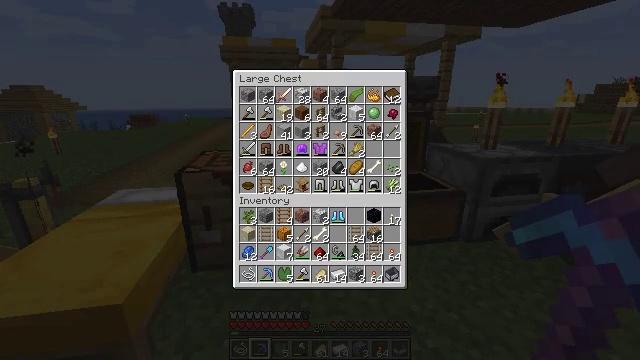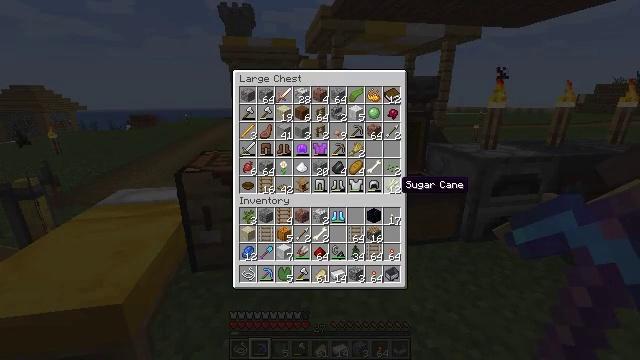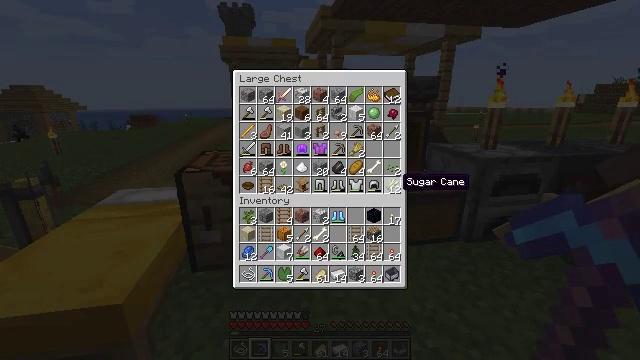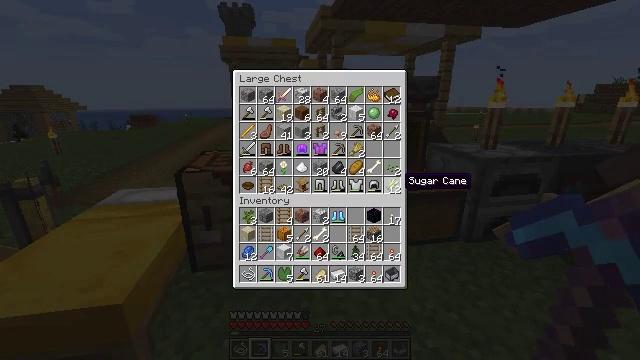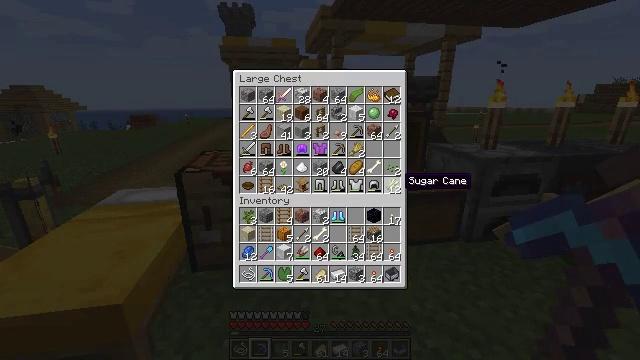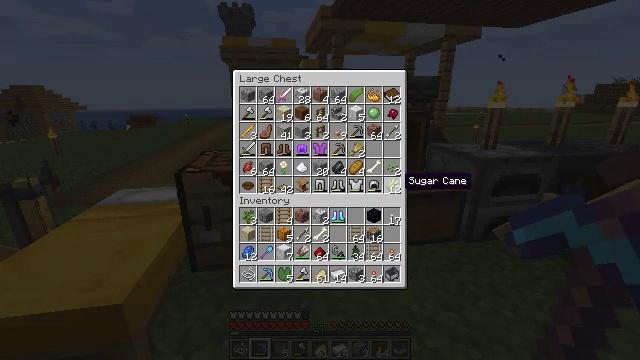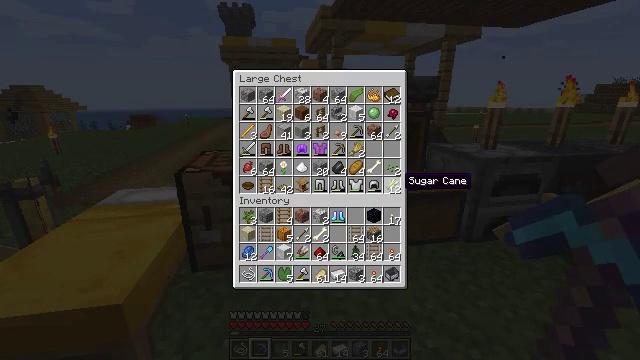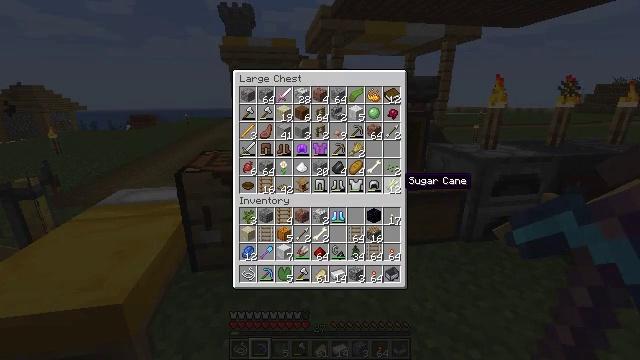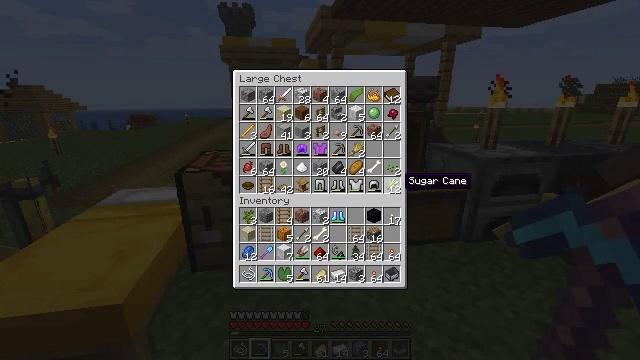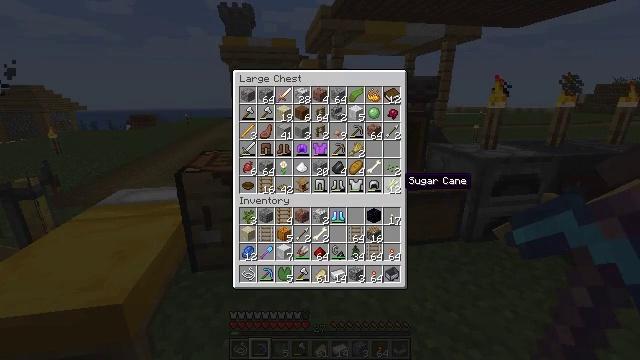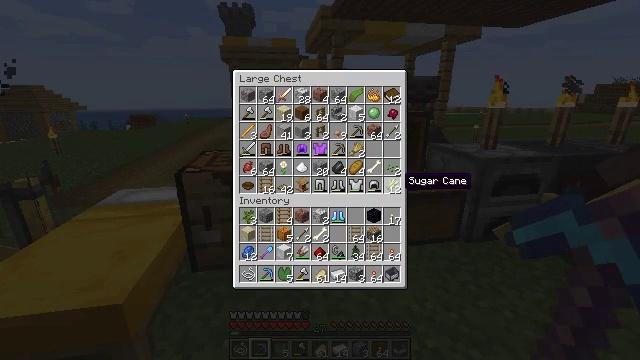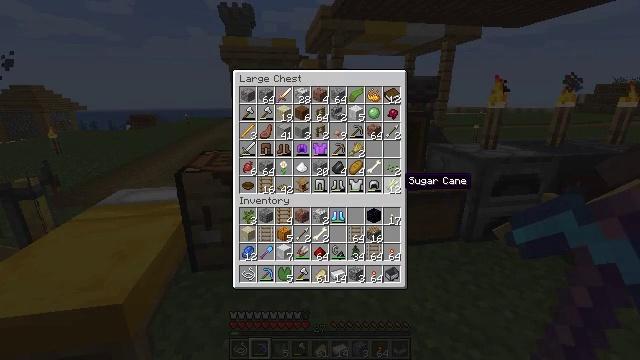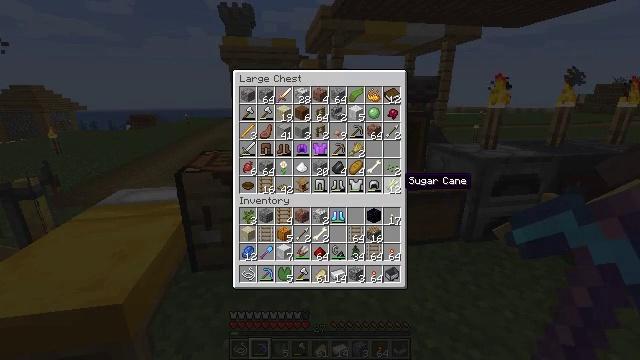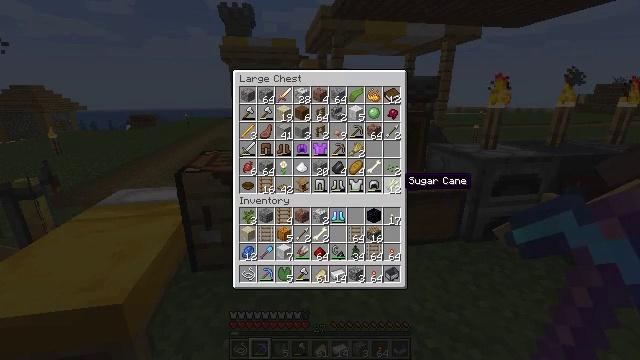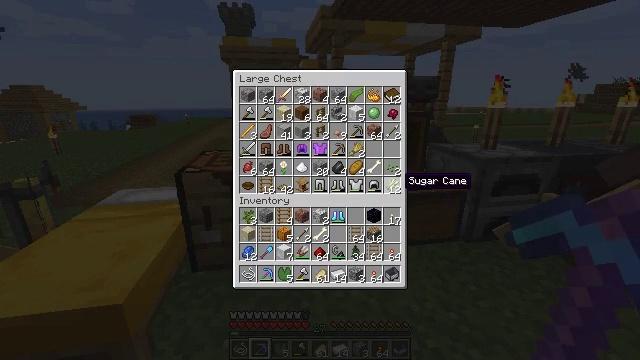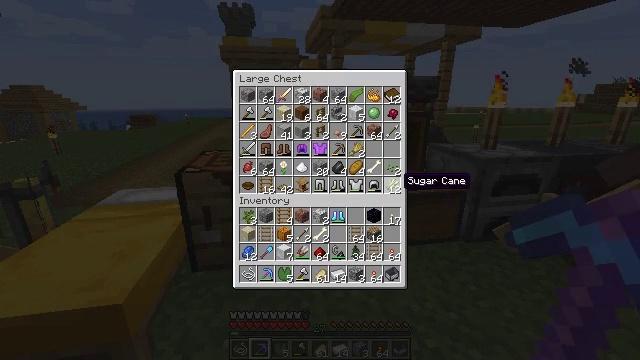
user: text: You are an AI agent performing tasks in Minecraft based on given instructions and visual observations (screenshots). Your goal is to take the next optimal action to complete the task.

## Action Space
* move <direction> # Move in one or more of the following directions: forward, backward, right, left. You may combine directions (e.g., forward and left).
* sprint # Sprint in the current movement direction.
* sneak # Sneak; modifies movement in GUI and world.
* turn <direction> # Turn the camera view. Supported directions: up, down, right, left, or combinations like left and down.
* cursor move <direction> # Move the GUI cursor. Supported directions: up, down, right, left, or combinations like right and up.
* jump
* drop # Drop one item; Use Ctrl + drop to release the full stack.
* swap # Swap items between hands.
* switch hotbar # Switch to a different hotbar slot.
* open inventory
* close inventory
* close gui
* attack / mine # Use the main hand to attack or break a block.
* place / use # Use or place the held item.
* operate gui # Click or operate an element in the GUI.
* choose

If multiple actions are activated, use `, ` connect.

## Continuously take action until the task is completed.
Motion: motion action
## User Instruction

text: Get a repeater using the crafting table.
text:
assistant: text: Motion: no_op
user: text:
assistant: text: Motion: no_op
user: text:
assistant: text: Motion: no_op
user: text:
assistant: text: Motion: no_op
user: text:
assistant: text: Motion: no_op
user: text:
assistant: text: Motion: no_op
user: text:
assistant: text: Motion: no_op
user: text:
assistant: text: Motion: no_op
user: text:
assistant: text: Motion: no_op
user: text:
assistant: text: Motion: no_op
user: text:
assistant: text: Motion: no_op
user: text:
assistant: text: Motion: no_op
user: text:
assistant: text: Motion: no_op
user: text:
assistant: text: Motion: no_op
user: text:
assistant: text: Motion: no_op
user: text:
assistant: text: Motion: no_op
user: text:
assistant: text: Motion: no_op
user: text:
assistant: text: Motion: no_op
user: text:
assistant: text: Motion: no_op
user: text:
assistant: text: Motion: no_op
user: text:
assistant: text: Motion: no_op
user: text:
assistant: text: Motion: no_op
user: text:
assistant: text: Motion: no_op
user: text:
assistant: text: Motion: no_op
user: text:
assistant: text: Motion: no_op
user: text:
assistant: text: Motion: no_op
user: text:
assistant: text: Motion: no_op
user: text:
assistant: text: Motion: no_op
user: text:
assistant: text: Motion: no_op
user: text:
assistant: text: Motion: no_op